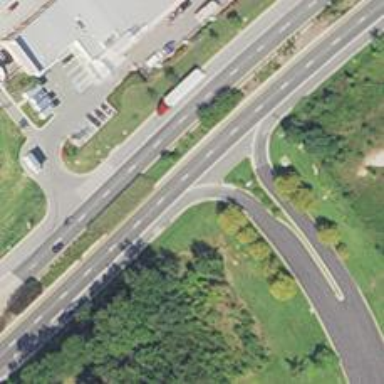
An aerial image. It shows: Trunk link highway.